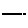
Label: line